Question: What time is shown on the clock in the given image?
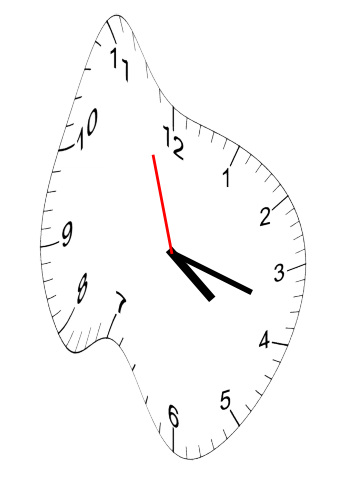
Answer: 04:17:57